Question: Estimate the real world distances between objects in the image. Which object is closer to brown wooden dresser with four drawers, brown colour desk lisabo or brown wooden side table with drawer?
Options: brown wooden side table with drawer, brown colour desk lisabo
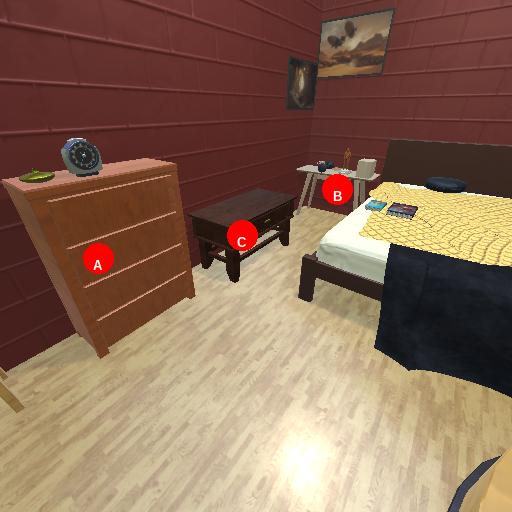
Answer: brown wooden side table with drawer